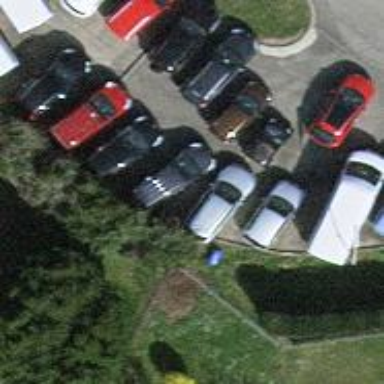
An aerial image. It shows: Road serving as parking aisle.